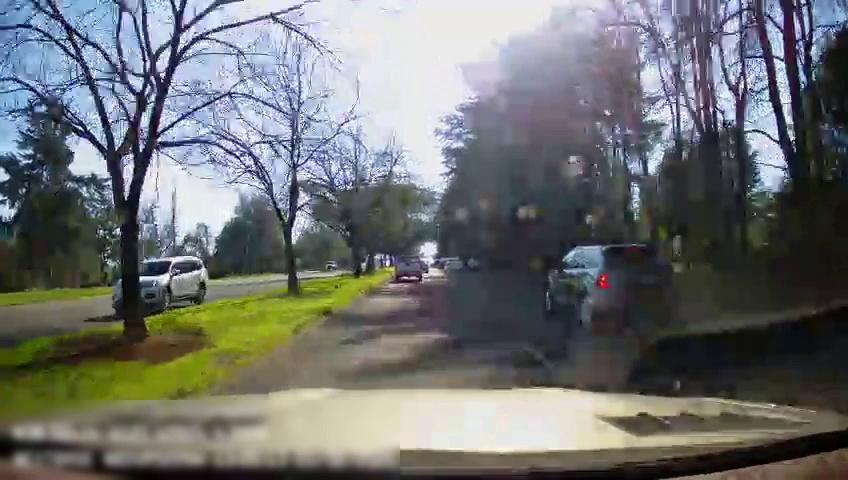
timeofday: Day
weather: Sunny
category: Drivable Space
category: Drivable Space
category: Vehicles | SUV
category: Vehicles | Car
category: Vehicles | Truck
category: Vehicles | SUV
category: Vehicles | Car
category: Vehicles | Car
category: Lanes | Current Lane